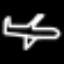
Label: airplane